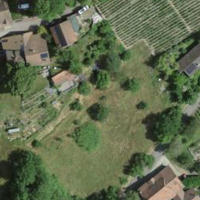
EUNIS habitat code: 24
Species observed at this site:
Bellis perennis
Veronica persica